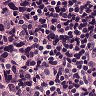
Metastatic tissue present: yes